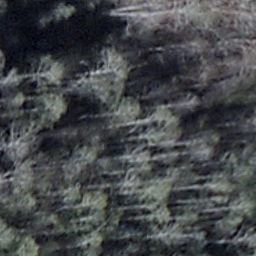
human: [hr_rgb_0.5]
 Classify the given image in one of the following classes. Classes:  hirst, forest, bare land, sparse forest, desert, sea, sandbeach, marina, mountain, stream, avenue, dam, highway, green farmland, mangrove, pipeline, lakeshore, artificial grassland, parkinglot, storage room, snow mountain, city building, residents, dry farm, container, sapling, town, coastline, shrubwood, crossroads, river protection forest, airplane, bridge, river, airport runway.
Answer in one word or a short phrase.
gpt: shrubwood